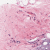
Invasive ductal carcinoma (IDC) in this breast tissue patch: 0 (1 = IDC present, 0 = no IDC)